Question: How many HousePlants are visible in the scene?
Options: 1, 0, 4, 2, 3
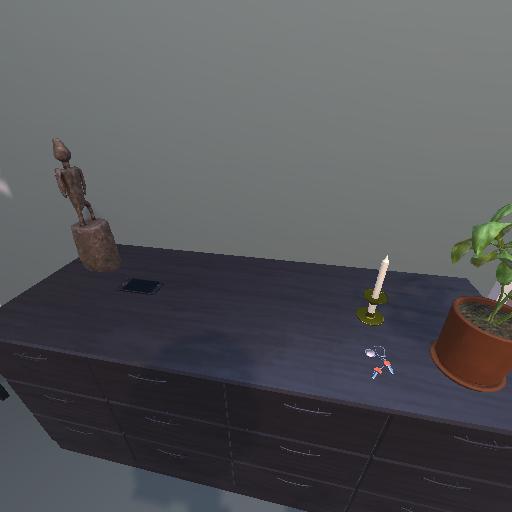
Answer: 1